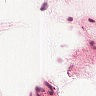
Metastatic tissue present: no